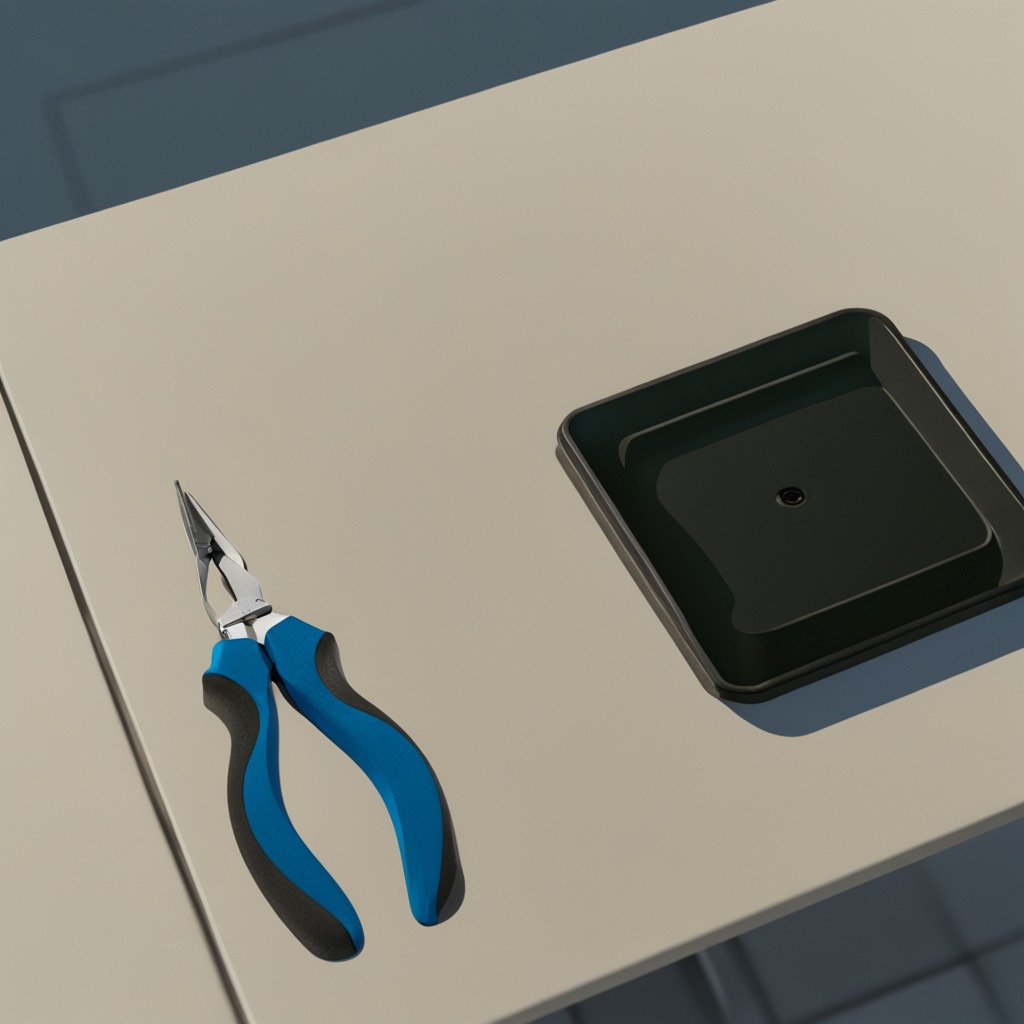
A plier lies on a textured surface in a temporary outdoor tool station.